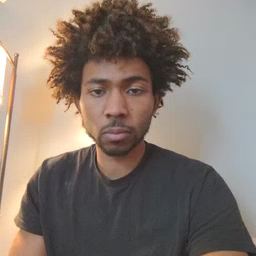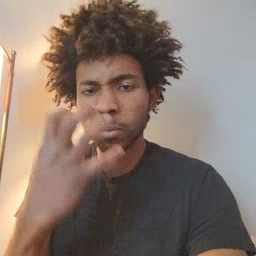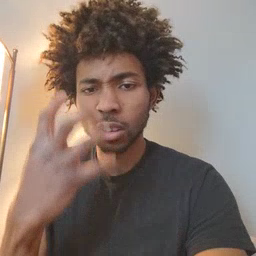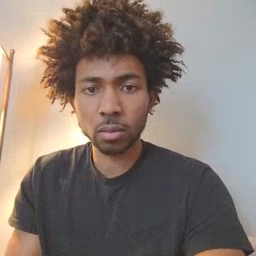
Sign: mad